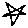
Label: star